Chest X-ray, PA view. Patient: 54 years old, sex F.
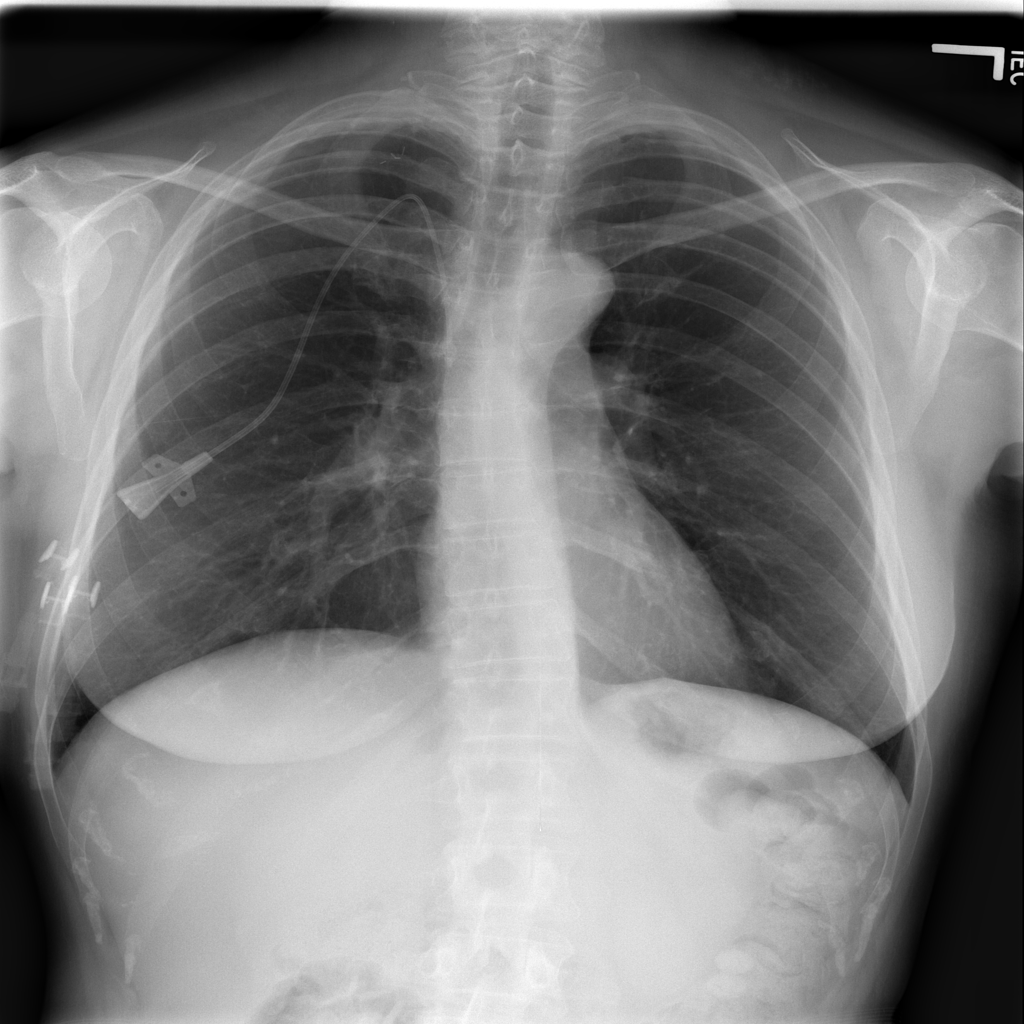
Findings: No Finding